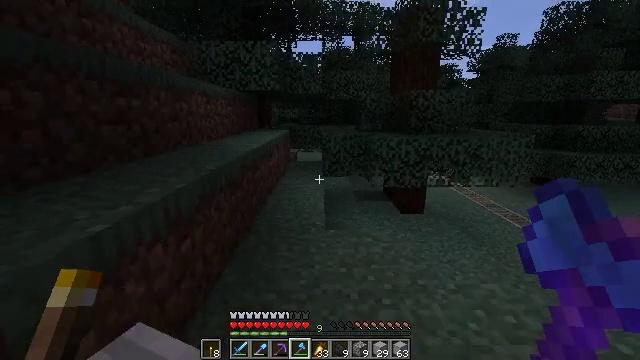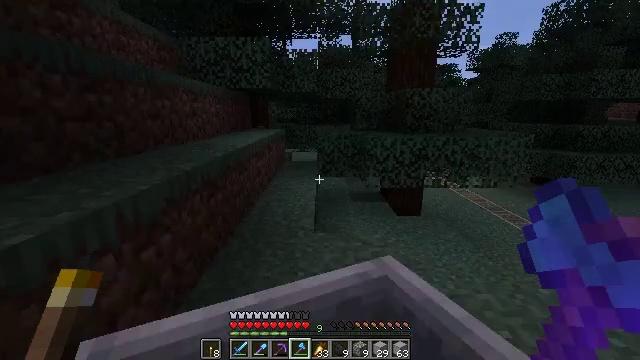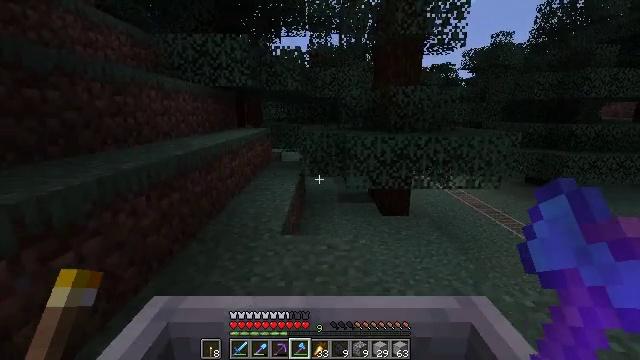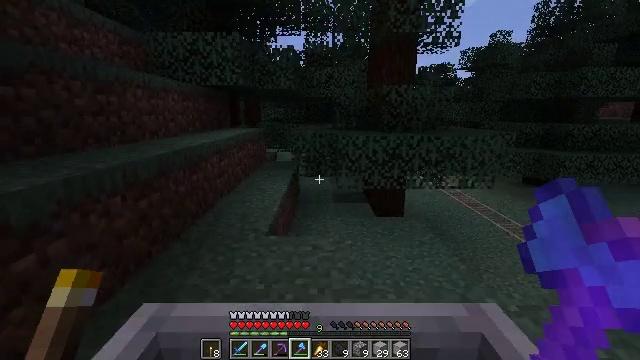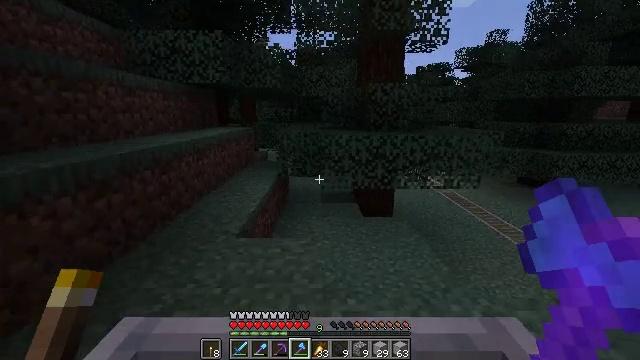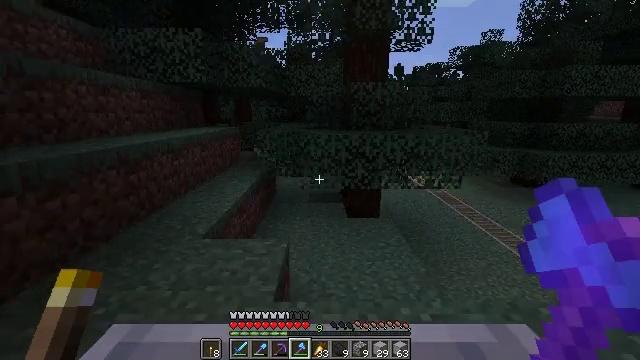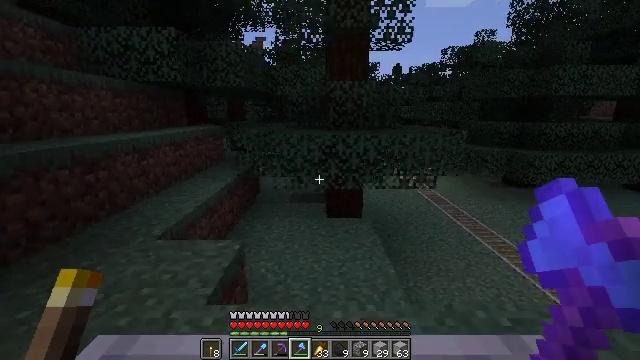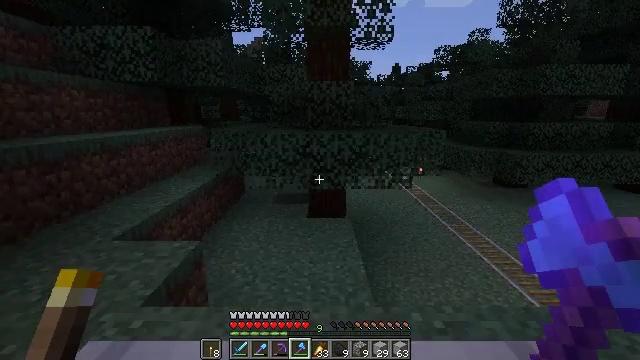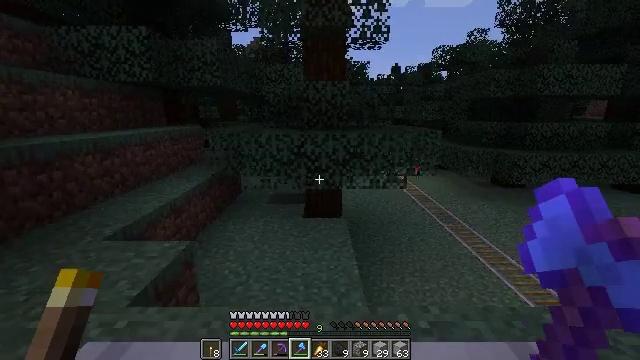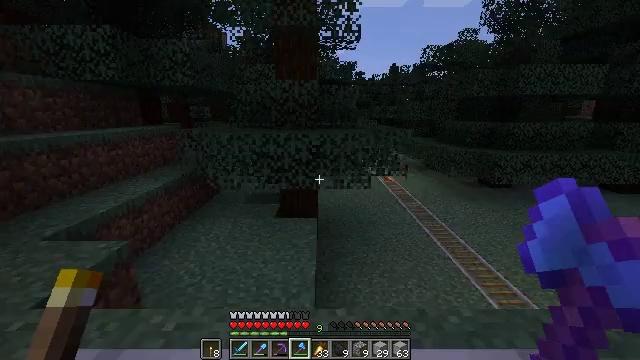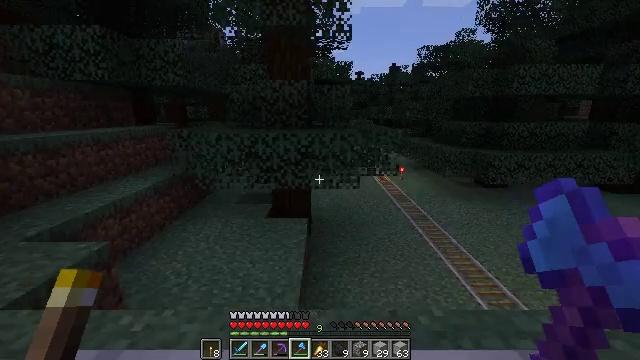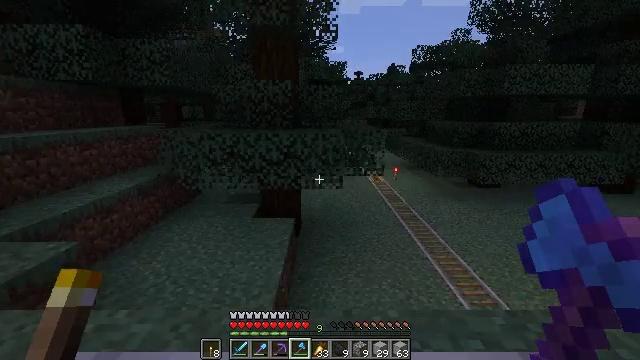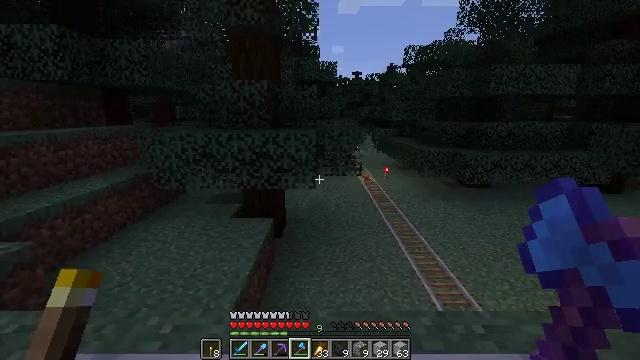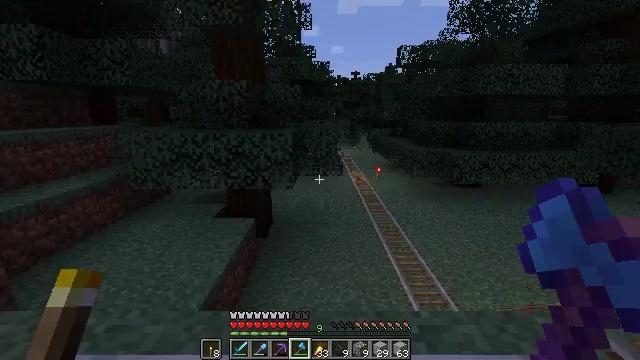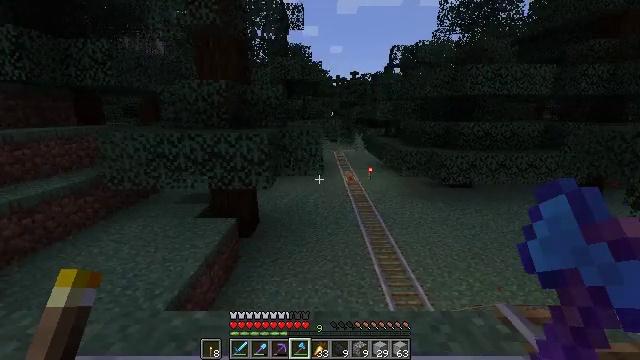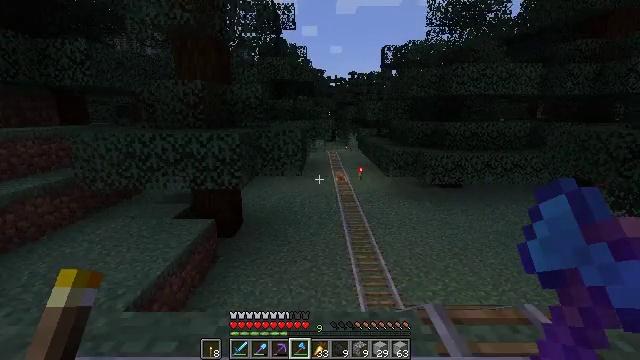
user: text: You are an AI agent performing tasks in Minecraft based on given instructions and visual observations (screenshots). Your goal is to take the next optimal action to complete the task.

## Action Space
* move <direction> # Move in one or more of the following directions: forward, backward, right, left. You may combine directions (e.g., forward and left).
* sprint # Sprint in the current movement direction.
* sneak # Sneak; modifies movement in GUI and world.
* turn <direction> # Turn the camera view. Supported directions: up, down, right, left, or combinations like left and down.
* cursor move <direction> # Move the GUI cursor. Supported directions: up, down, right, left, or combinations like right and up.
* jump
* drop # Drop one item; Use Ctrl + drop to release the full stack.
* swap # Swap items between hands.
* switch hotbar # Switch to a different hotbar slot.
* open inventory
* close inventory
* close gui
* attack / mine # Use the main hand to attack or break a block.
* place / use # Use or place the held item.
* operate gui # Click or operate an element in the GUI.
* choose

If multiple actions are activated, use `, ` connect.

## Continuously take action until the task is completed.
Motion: motion action
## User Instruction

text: Break the large fern to clear the space.
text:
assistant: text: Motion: no_op
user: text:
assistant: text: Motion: no_op
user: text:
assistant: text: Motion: no_op
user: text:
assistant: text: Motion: no_op
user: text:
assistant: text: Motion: no_op
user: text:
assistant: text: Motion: no_op
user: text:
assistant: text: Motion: no_op
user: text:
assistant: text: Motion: no_op
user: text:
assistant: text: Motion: no_op
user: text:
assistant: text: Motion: no_op
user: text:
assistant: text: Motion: no_op
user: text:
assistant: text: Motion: no_op
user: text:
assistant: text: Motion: no_op
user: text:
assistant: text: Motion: no_op
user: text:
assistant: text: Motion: no_op
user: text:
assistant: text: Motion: no_op
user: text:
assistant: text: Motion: no_op
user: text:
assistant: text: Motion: no_op
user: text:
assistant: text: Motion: no_op
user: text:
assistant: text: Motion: no_op
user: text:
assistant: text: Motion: no_op
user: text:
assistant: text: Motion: no_op
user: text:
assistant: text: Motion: no_op
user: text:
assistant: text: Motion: no_op
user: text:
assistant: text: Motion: no_op
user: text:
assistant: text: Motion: no_op
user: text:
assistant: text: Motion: no_op
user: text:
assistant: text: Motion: no_op
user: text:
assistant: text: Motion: no_op
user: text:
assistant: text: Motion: no_op